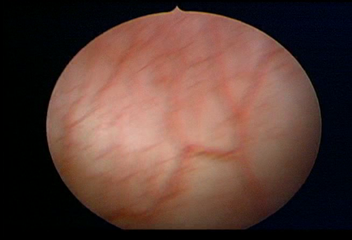
Modality: WLC
Class: Normal mucosa
Bladder cancer association: No